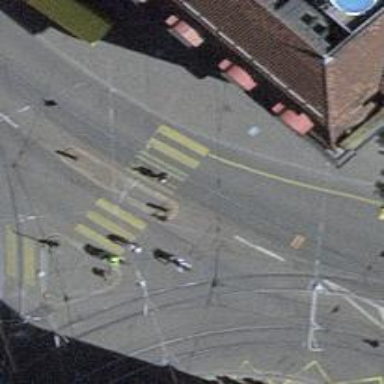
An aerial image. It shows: Uncontrolled zebra crossing with pedestrian island.